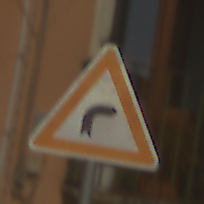
Verkehrszeichen: KurveRechts
Umgebung: Outdoor, Urban
Tageszeit: MorningAfternoon
Wetter: Clear
Licht: Natural
Jahreszeit: NotSpecified
Kontrast: HighContrast